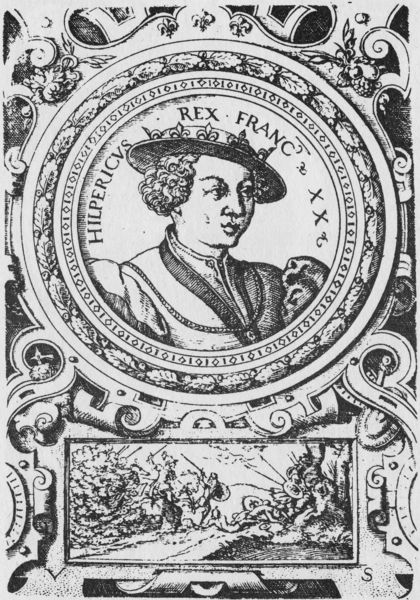
Titel: Bildnis von König Chilperich II von Frankreich
Künstler: Virgil Solis
Institution: (Seriendruck)
Schlagwörter: blätter, kampf, laub, mann, weiß, ocker, frankreich, frau, grau, haar, hut, mund, nase, profil, schwarz, skizze, szene, zeichnung, ornament, jung, architektur, augen, kragen, rahmen, ärmel, bild, bildnis, portrait, porträt, haare, blatt, brustbild, krone, lippen, locken, puffärmel, schulter, schön, kreis, reiter, rund, holzschnitt, rahmung, kette, grafik, graphik, krieg, schlacht, könig, soldaten, kartusche, inschrift, ornamente, junge, jahreszahl, schild, medaillon, rechteck, druck, druckgraphik, druckgrafik, schraffur, radierung, stich, barrett, schwarzweiß, waffen, zeitung, herrscher, lilie, ritter, ornamental, halbprofil, voluten, krieger, lanzen, medaille, kupferstich, ungeheuer, fassung, arabesken, kasette, kassette, latein, schilde, franken, rex, rollwerk, kriegsszene, schlachtenszene, phillip, kettte, 20, hilpericus, rex franc, latzeinisch, frankreich+, jlilie, labu